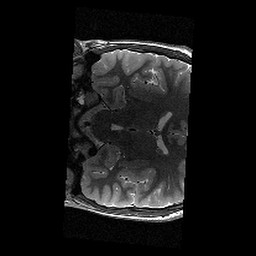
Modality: T2w
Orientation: coronal
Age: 10
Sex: male
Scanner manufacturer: siemens
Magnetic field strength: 3 T
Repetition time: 9.23 s
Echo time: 0.067 s